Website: bh-photo
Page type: address-validator
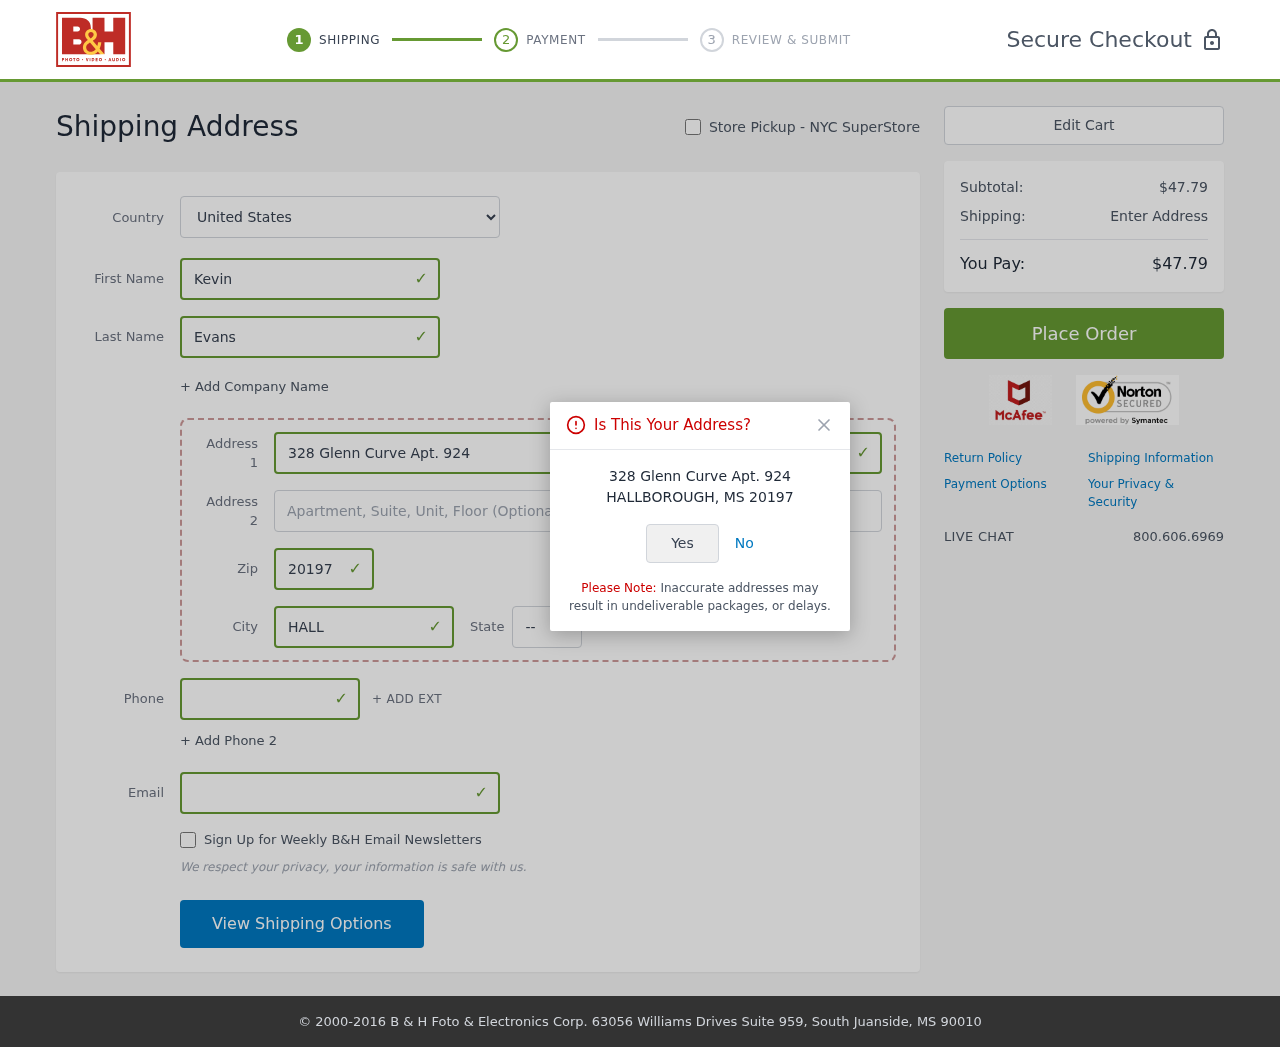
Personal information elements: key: PII_CITY
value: Hallborough
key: PII_COUNTRY
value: United States
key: PII_EMAIL
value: kevin_evans@gmail.com
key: PII_FIRSTNAME
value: Kevin
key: PII_LASTNAME
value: Evans
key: PII_PHONE
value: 7723115722
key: PII_POSTCODE
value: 20197
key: PII_STATE_ABBR
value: MS
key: PII_STREET
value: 328 Glenn Curve Apt. 924
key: PII_CITY_CONFIRM
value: HALLBOROUGH
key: PII_POSTCODE_FULL
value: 20197
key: PII_POSTCODE_NUMERIC
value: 20197
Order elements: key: ORDER_SUBTOTAL
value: $47.79
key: ORDER_TOTAL
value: $47.79